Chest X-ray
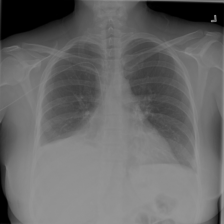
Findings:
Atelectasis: negative
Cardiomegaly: negative
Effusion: negative
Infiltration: negative
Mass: negative
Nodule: negative
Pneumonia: negative
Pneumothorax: negative
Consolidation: negative
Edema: negative
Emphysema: negative
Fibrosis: negative
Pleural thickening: negative
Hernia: negative